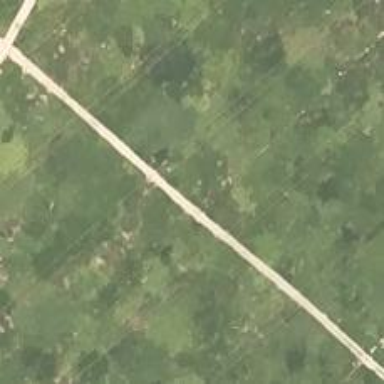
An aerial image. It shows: Agricultural track road.